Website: home-depot
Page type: customer-info-address
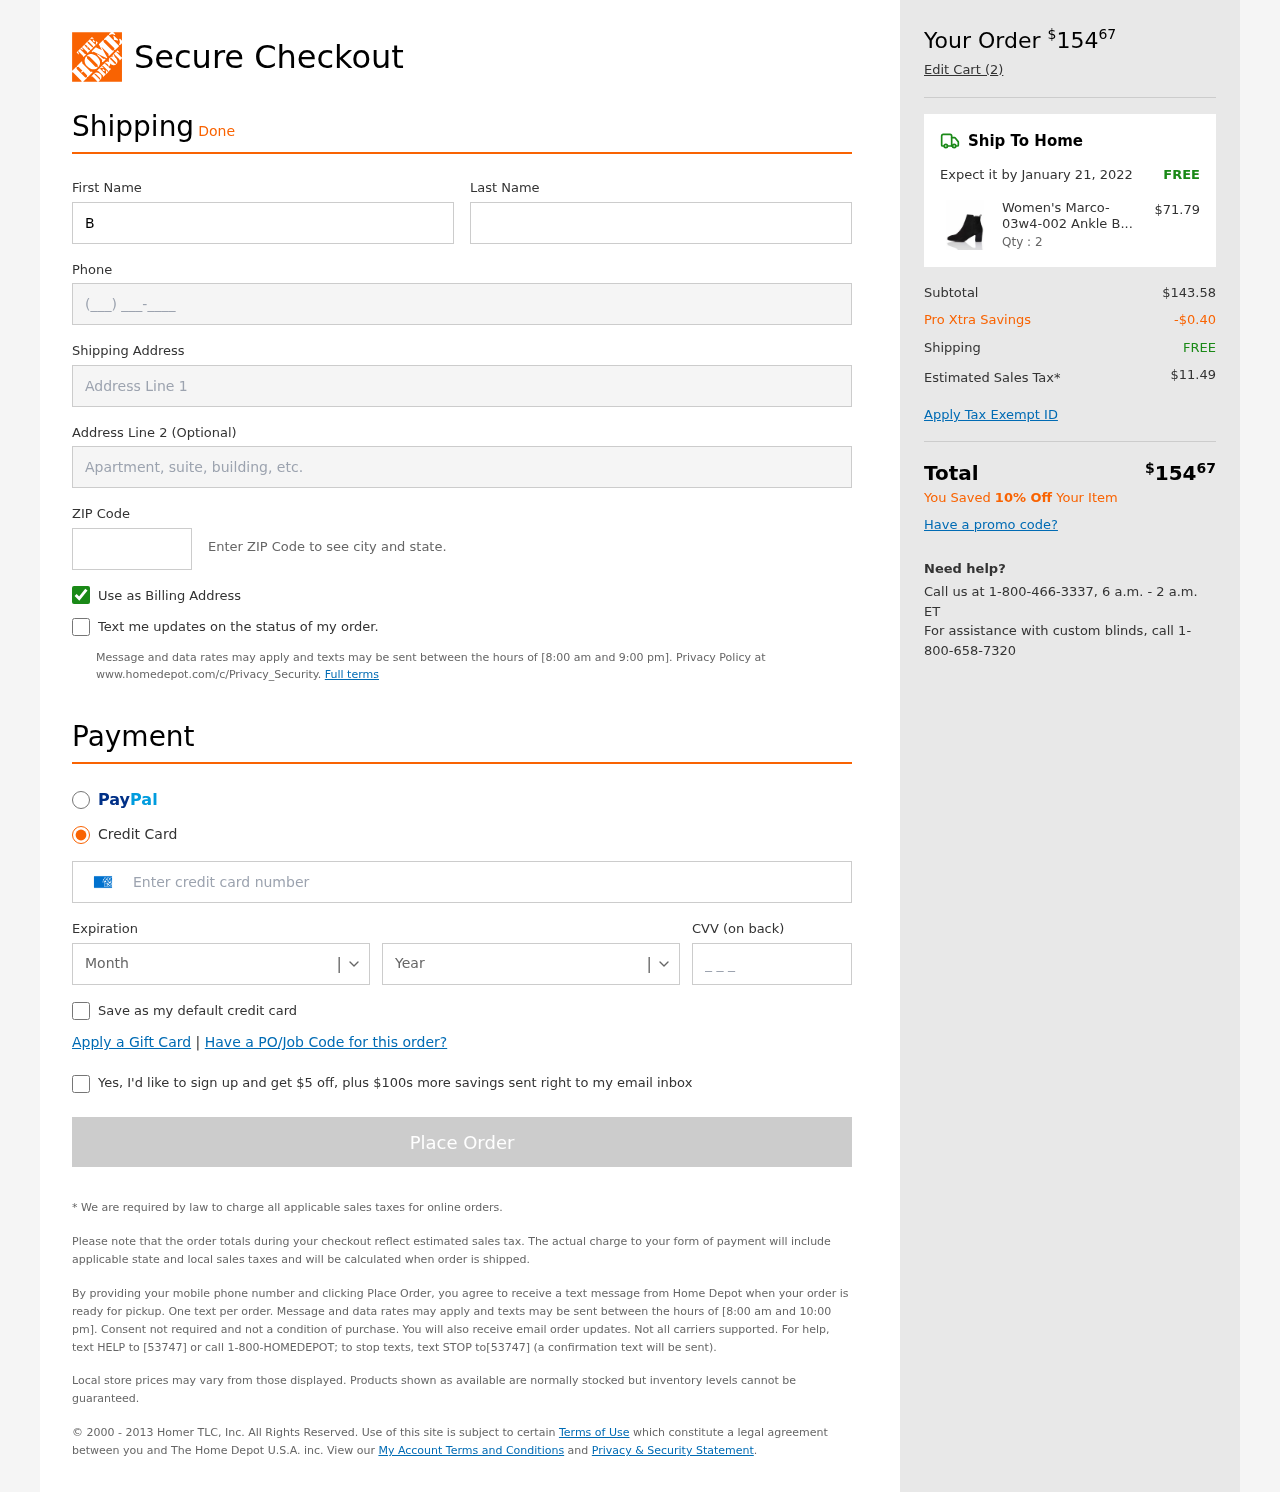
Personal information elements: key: PII_CARD_CVV
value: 7846
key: PII_CARD_EXPIRY_MONTH
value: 07
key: PII_CARD_EXPIRY_YEAR
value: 27
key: PII_CARD_NUMBER
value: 3763 7758 3976 780
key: PII_FIRSTNAME
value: Brett
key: PII_LASTNAME
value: Wiggins
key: PII_PHONE
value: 6865735195
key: PII_POSTCODE
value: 25118
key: PII_STREET
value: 8795 Schultz Circles
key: PII_STREET2
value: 803 Ronald Orchard Suite 276
Product elements: key: PRODUCT1_NAME
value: Women's Marco-03w4-002 Ankle Boots, Black, US 5
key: PRODUCT1_PRICE
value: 71.79
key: PRODUCT1_QUANTITY
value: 2
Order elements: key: ORDER_TOTAL
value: $15467
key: ORDER_NUM_ITEMS
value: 2
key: ORDER_DELIVERY_DATE
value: January 21, 2022
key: ORDER_SHIPPING_COST
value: FREE
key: ORDER_SUBTOTAL
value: $143.58
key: ORDER_DISCOUNT
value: -$0.40
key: ORDER_SHIPPING_COST2
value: FREE
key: ORDER_TAX
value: $11.49
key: ORDER_TOTAL2
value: $15467
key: ORDER_SAVINGS_MESSAGE
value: You Saved 10% Off Your Item